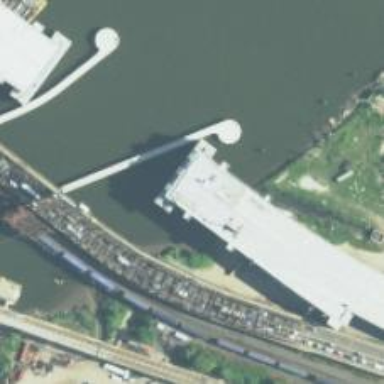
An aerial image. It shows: Lift bridge on motorway.